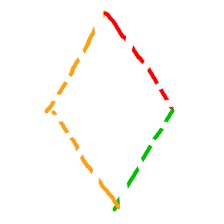
Shape: rhombus